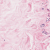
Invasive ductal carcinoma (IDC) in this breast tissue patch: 0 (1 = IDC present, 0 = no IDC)